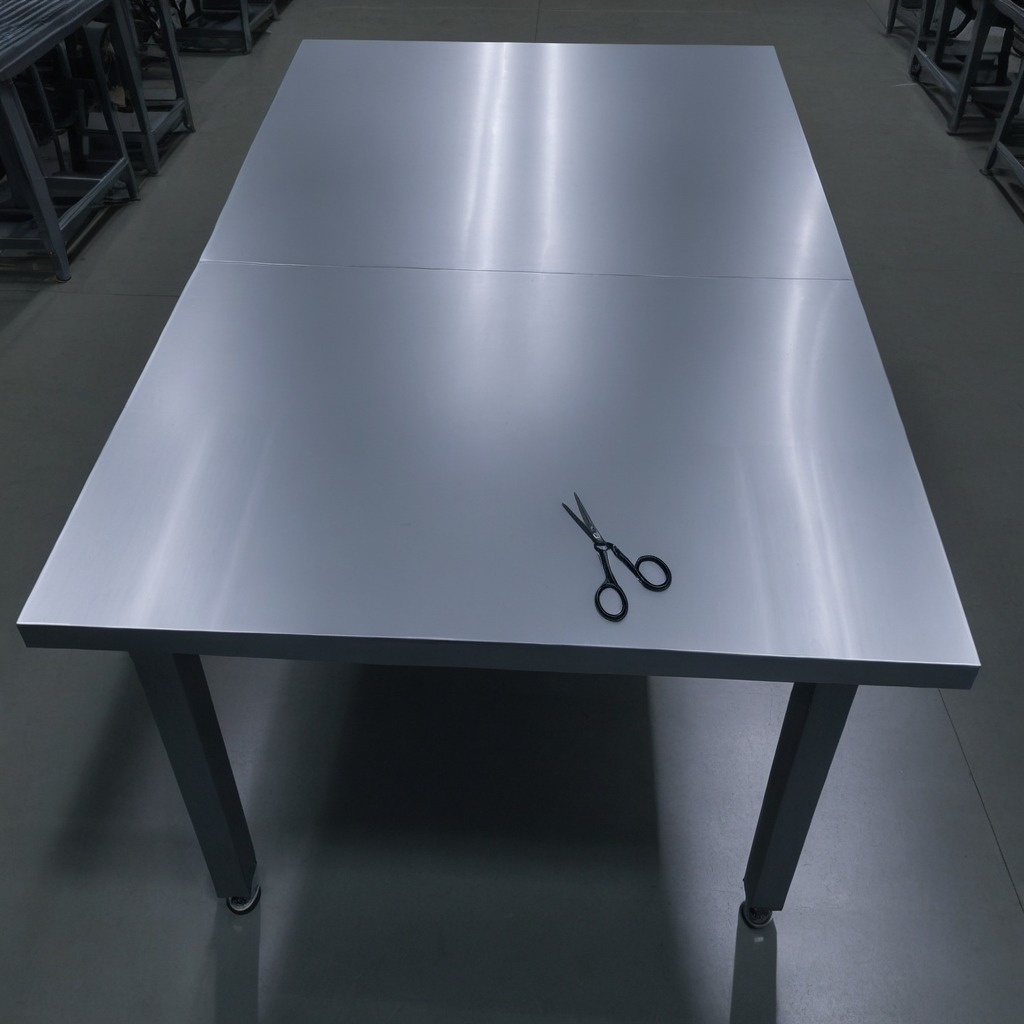
A scissor is lying on the tabletop in the basement.